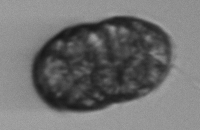
Label: Margalefidinium